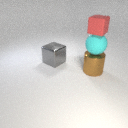
large brown metal cylinder to the right of large gray metal cube